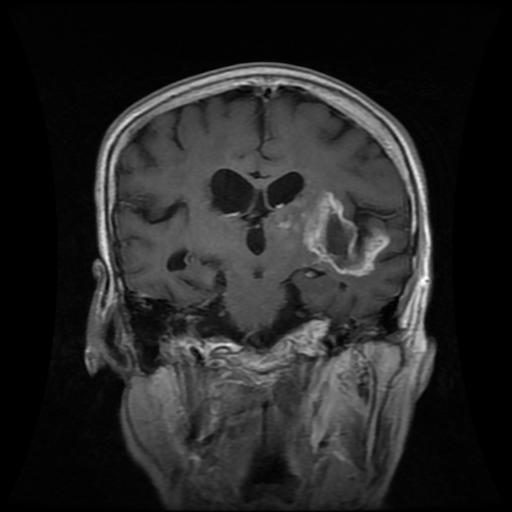
Label: glioma